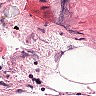
Metastatic tissue present: no